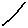
Label: line